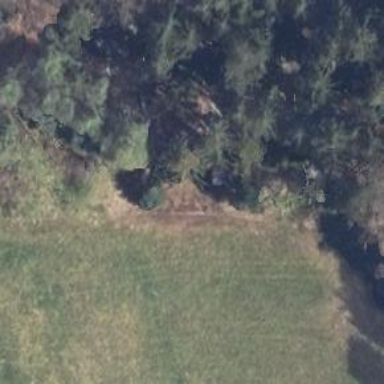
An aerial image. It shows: Hunting stand.